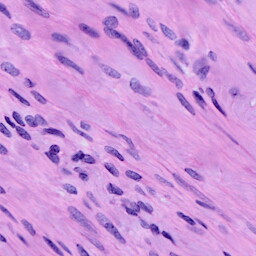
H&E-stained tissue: Cervix